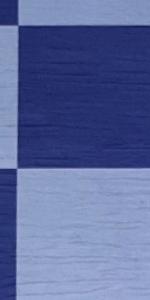
Label: Empty